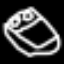
Label: bed